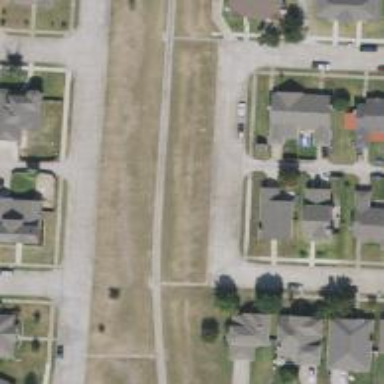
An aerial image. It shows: Alleyway designated as service road.